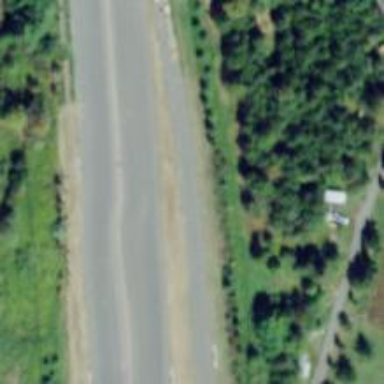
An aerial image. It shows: Trunk link highway with onramp junction.